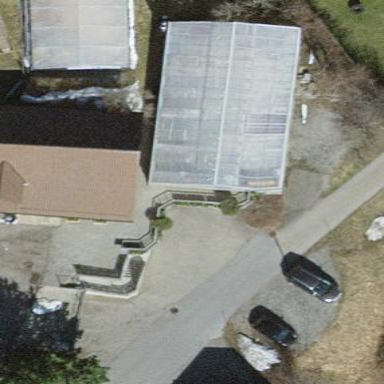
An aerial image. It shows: Greenhouse.